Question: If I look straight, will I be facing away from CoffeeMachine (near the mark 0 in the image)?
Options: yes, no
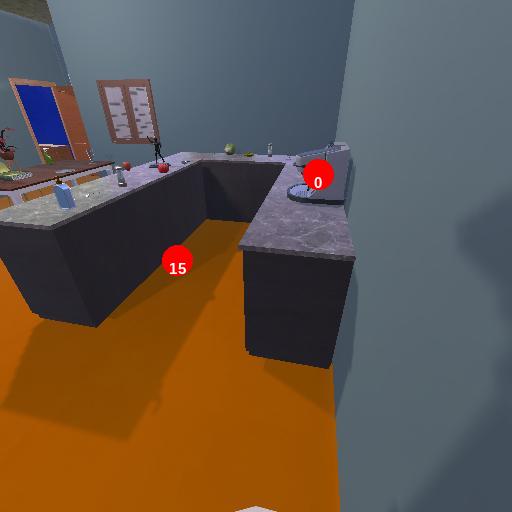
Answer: yes